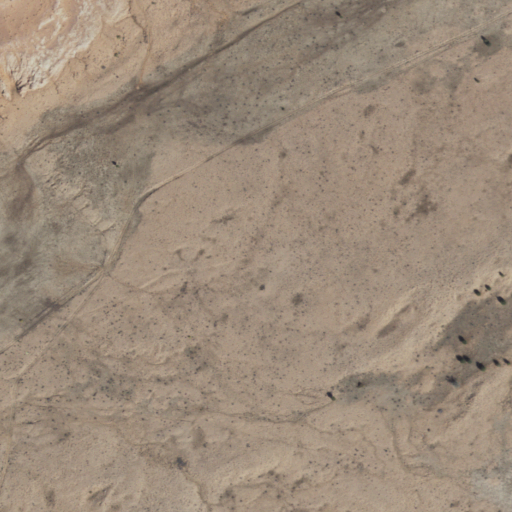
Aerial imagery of valley in Arizona named Klethla Valley containing shrub and grassland